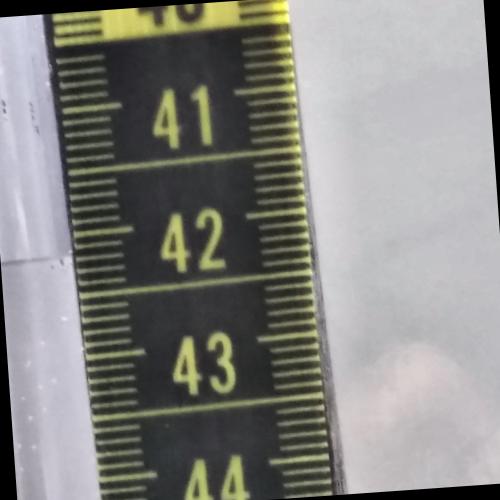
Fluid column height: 42.2 cm